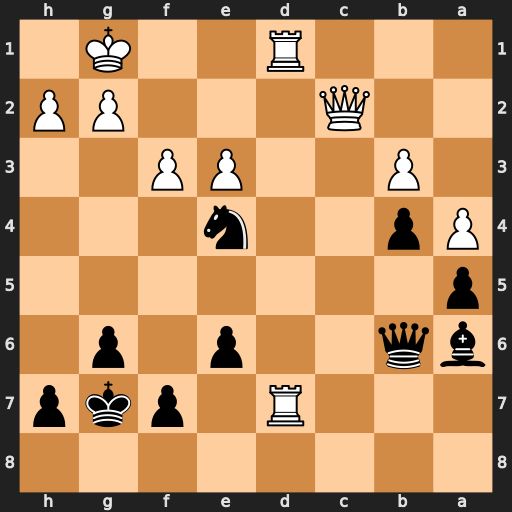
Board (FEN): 8/3R1pkp/bq2p1p1/p7/Pp2n3/1P2PP2/2Q3PP/3R2K1
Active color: b
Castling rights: -
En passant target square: -
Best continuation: Qxe3+ Kh1 Nf2+ Qxf2 Qxf2